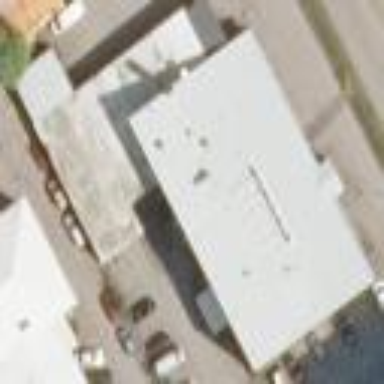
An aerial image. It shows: Retail building.